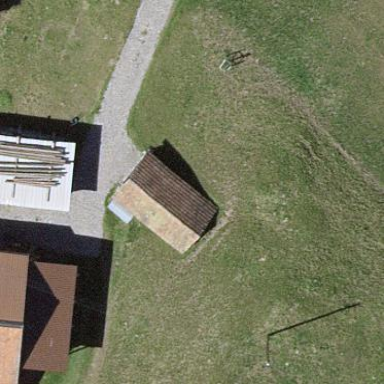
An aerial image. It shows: Shed building.